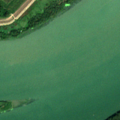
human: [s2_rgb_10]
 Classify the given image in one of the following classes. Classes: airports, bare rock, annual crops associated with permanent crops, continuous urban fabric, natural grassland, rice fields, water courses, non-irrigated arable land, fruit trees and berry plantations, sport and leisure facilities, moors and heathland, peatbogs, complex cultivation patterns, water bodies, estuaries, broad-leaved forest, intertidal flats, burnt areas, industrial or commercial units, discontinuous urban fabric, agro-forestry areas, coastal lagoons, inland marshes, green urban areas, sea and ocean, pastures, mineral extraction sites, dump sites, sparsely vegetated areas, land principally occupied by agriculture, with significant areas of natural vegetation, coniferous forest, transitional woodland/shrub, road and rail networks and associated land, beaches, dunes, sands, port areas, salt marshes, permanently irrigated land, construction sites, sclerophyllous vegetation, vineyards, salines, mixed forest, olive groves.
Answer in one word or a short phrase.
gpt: non-irrigated arable land, pastures, broad-leaved forest, transitional woodland/shrub, inland marshes, water courses